Question: I search for a editor to write Markdown syntax and preview in the same textarea, like <URL> for html.

I don't like a additional preview. The preview in additional element have many scripts, there I can find on the web. But for me is important, that the edit element is also the view element, write and see with markdown.
Maybe <URL> is great, but I think it works not with textarea element. Also it is fine, that I can use a small solution, not to oversize for a small list of buttons and functions. The textarea is also important for me, why the user will save with send post in php, also without Javascript. The goal is a simple notes, write markdown, alternative use the buttons to format and see only the formatted content to easy readable.
Hint: I have read <URL>, but only CK Editor and Aloha is the solution. Two nice projects, but very big for my small requirements.
Thanks a lot for your time.
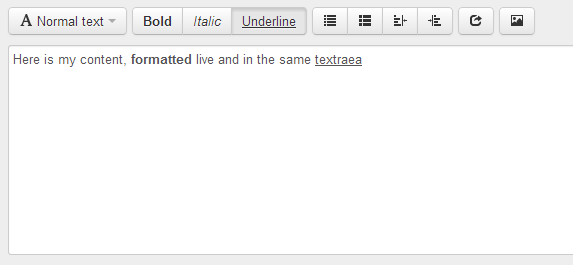
Answer: I have found a solution with the <URL>
--> <URL>